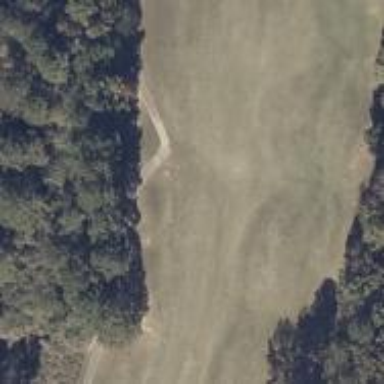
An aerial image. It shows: Lush grass fairway on golf course.